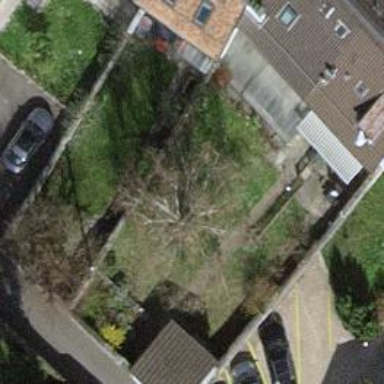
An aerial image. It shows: Garden enclosed by fence.